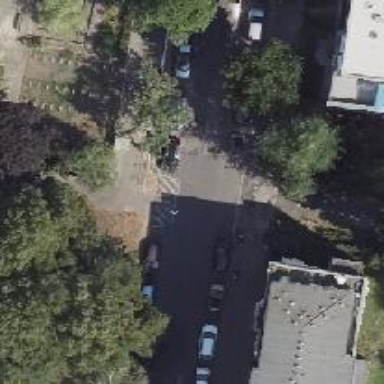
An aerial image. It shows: Asphalt footway with unmarked crossing.